Aerial crown-view tile of a tropical tree (Barro Colorado Island, Panama), acquired 20250715:
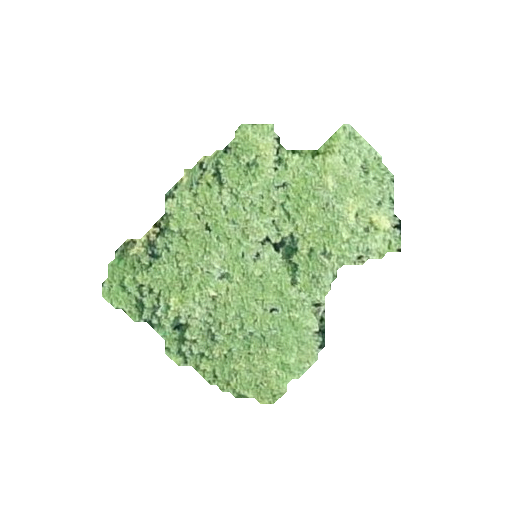
Species: Tabebuia rosea
GBIF accepted scientific name: Tabebuia rosea
Crown area: 74.135 m²